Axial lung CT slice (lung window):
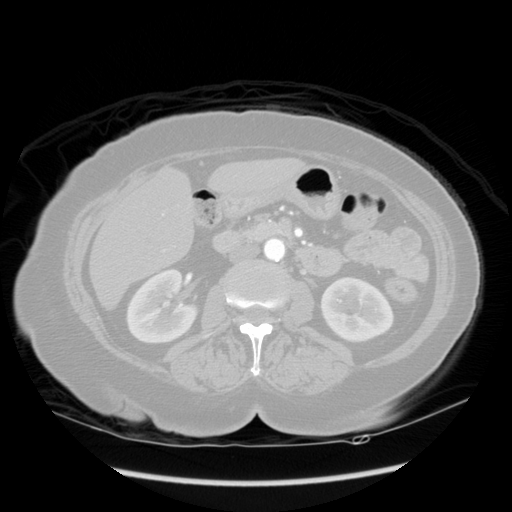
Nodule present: no